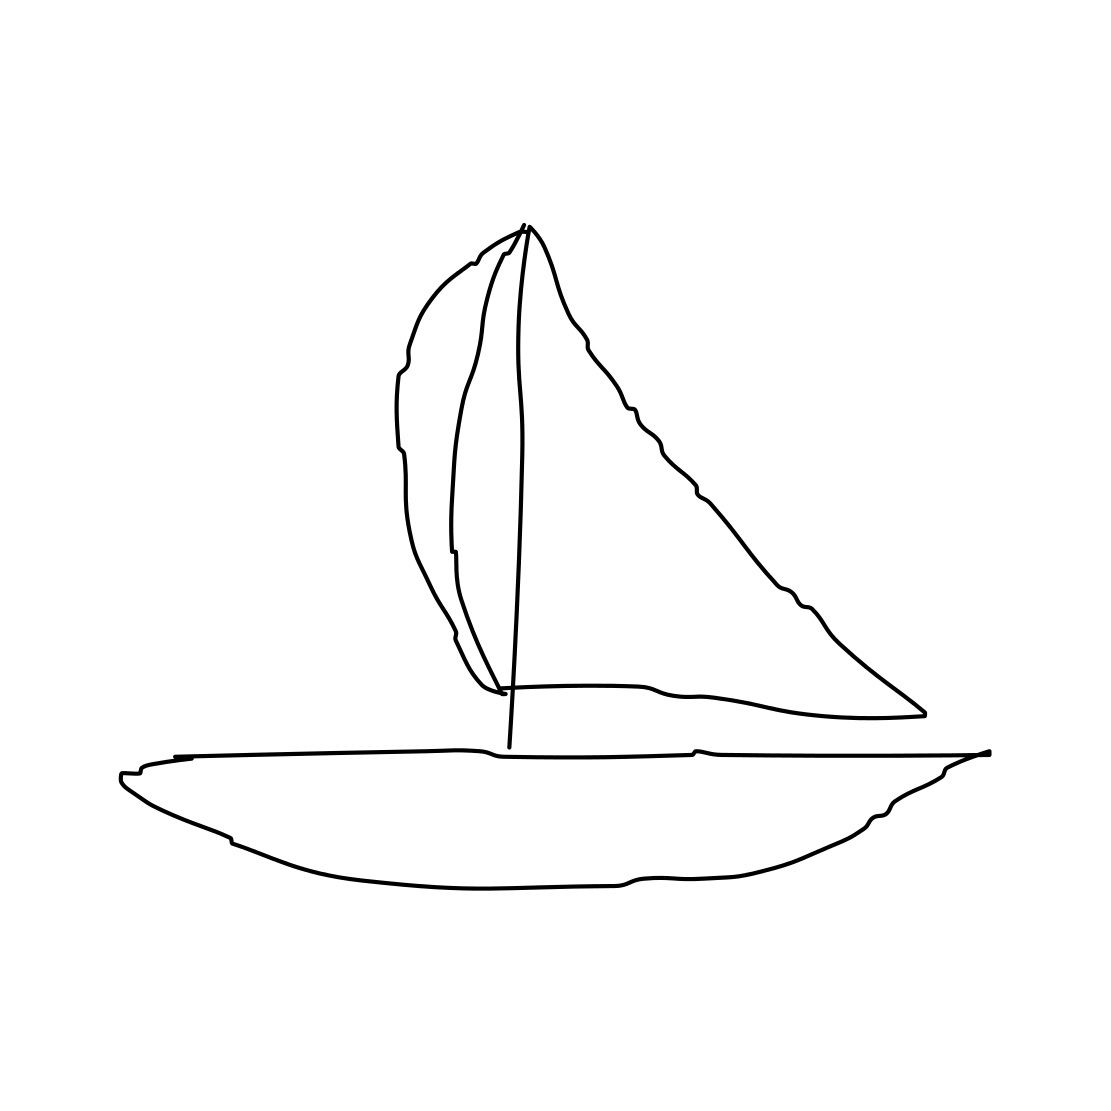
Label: sailboat